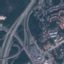
Land use / land cover: Highway